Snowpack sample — Snodgrass Mountain, Crested Butte, Colorado (2/4/25, 12:06 PM MST)
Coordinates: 38.923, -106.968
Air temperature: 35 °F
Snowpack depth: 80 cm
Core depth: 30 cm
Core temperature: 35.6 °F
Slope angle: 14°, slope face: 78°
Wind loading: low
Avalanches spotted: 0
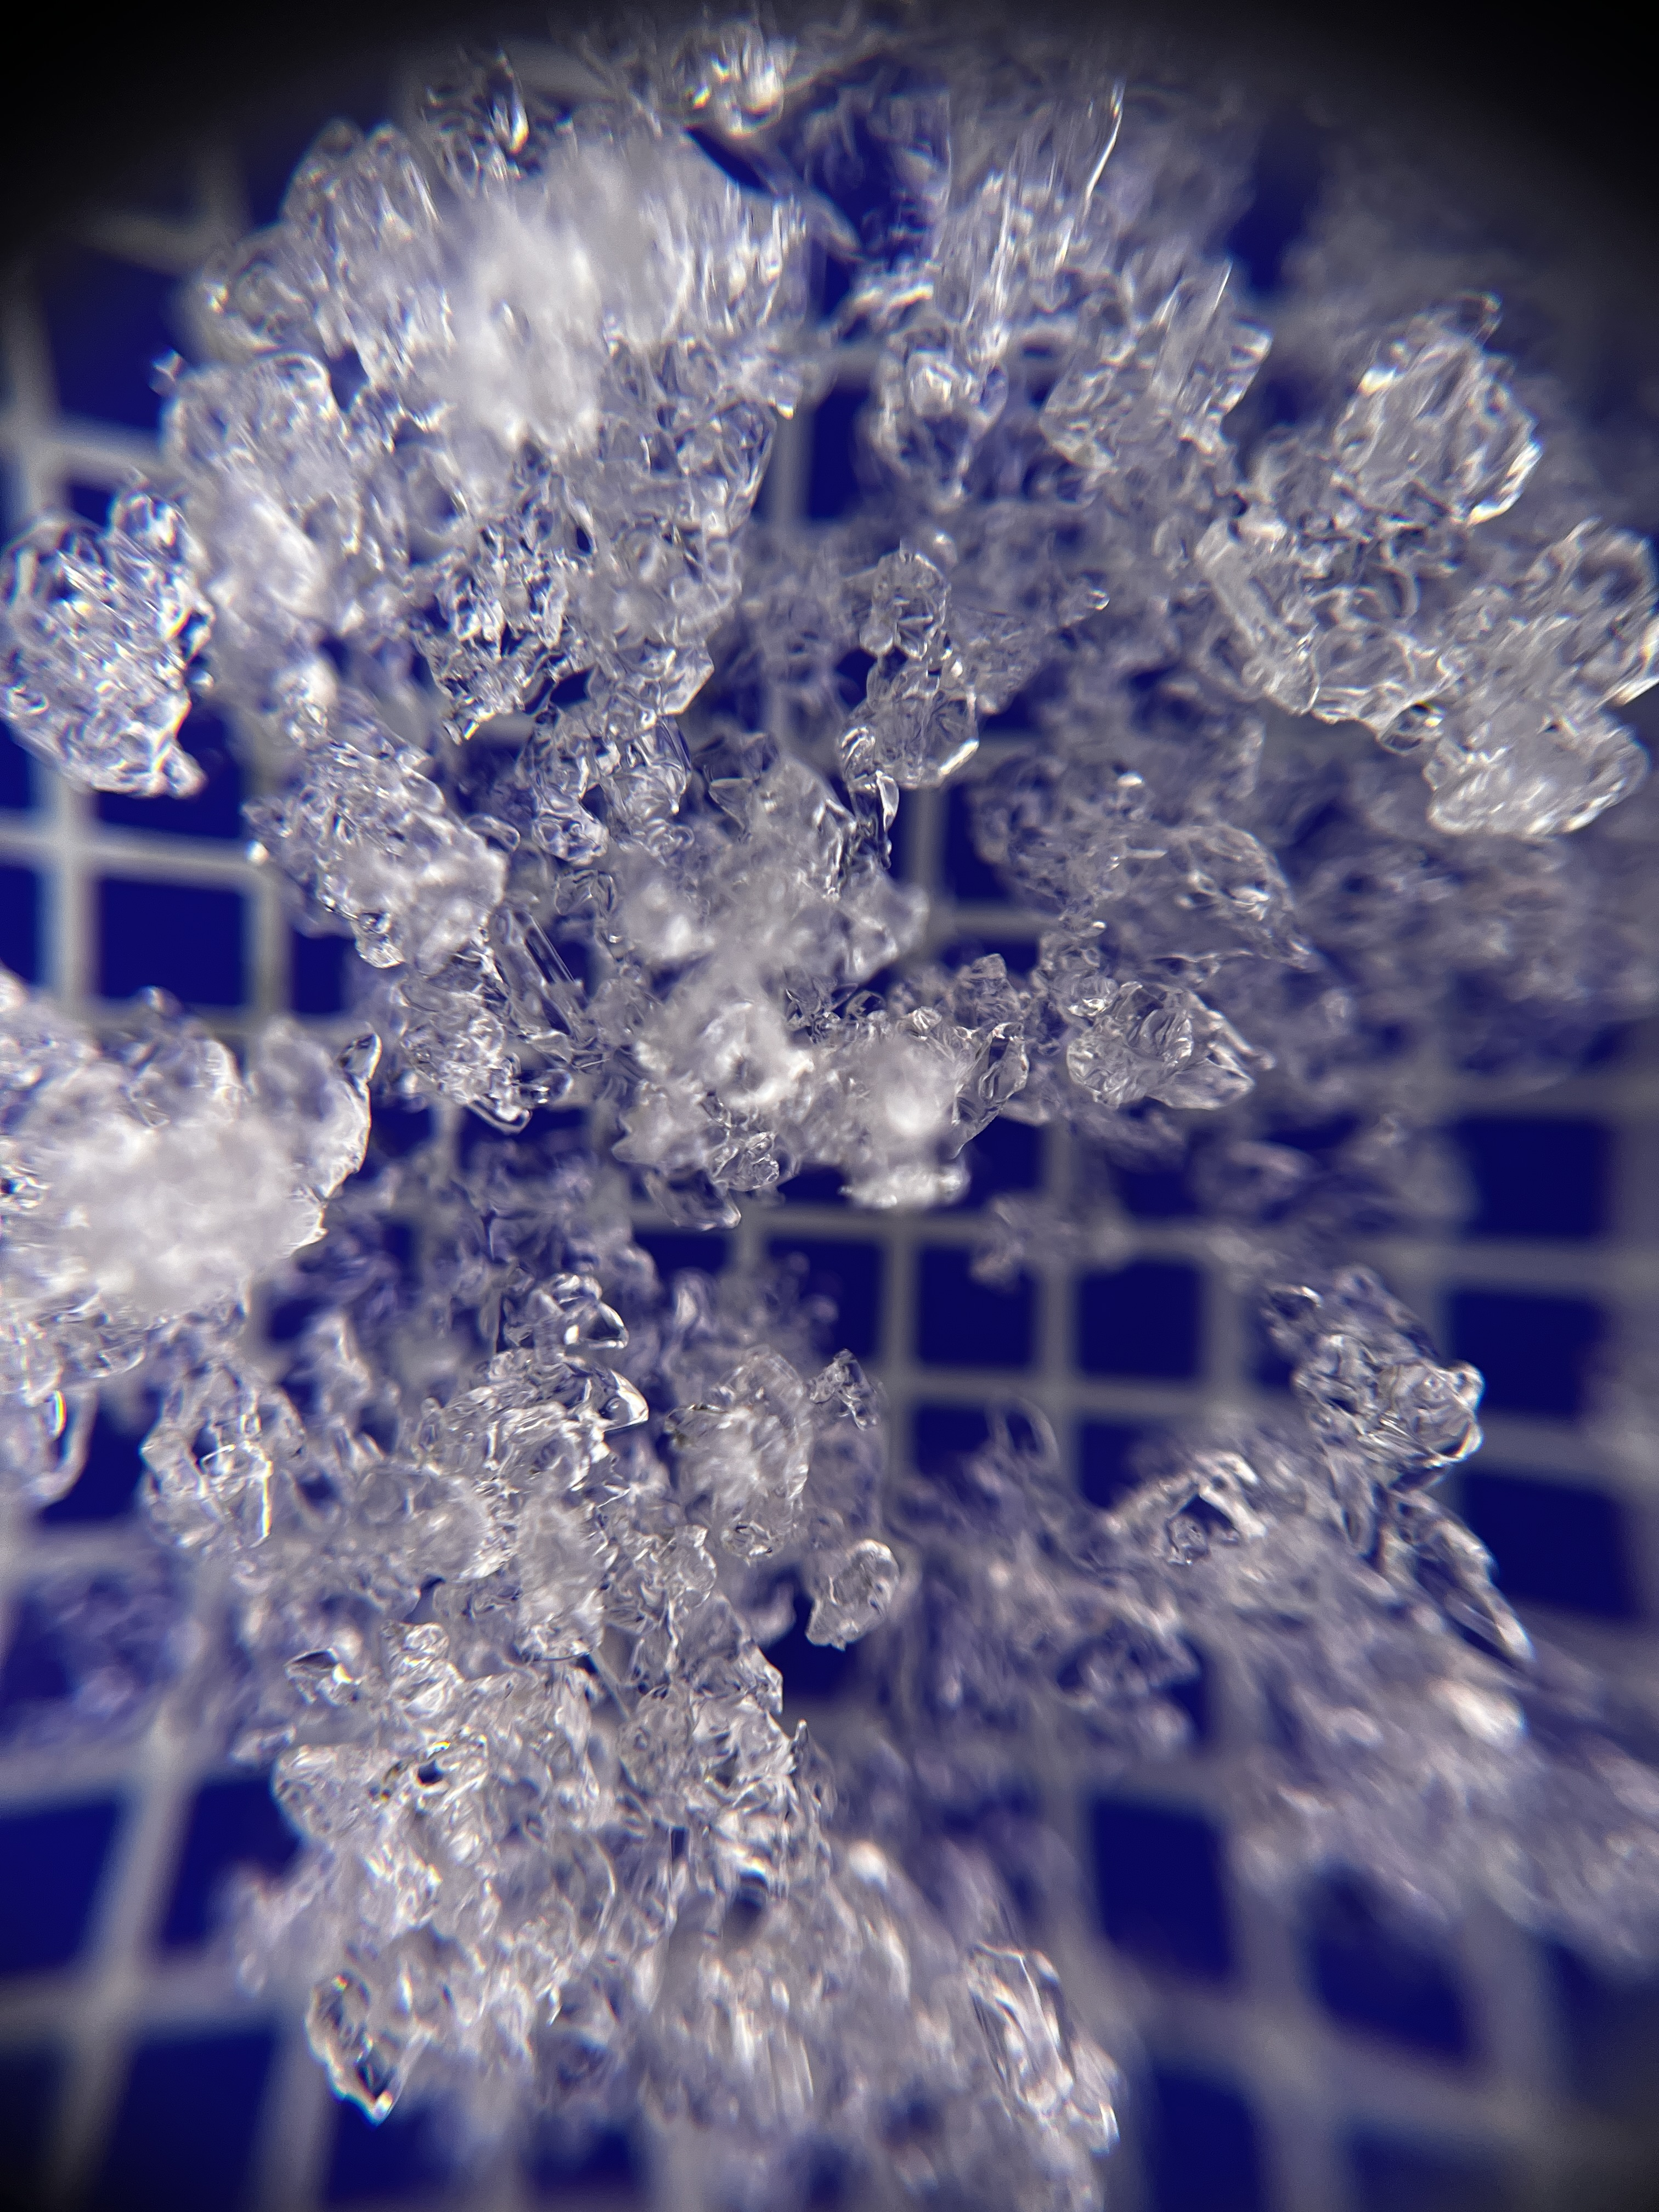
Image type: magnified_profile
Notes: No avalanches nearby, unusually warm weather for the last month reported by residents, Collected 25 yards from treeline